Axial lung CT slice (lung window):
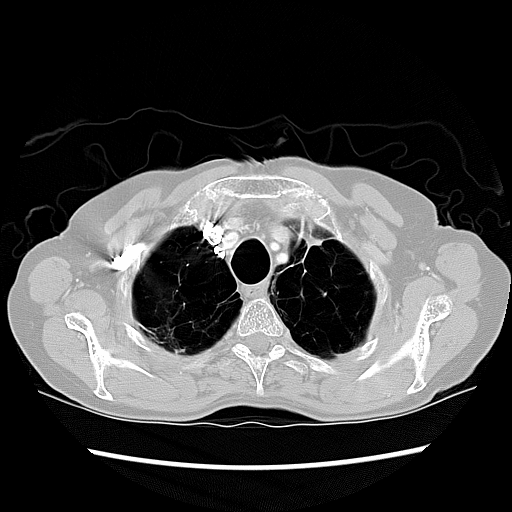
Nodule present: no